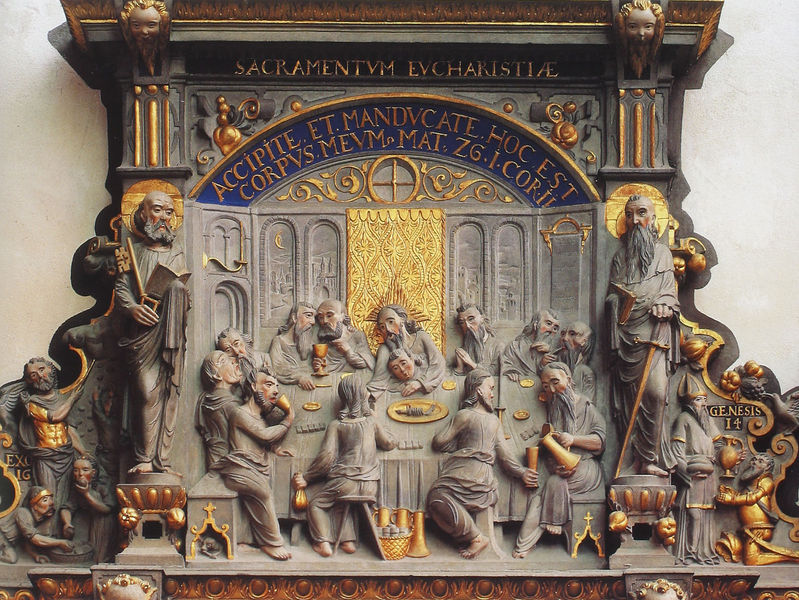
Titel: Sakramentshaus im Dom zu Erfurt
Standort: Erfurt, Dom (EU - D - Thüringen)
Schlagwörter: blau, landschaft, fenster, männer, trinken, architektur, bibel, teller, kirche, gold, relief, schrift, bogen, essen, inschrift, altar, jesus, christlich, heilige, abendmahl, jünger, petrus, genesis, latein, stifter, paulus, goldbrokat, arschitektur